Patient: sex M, age 61
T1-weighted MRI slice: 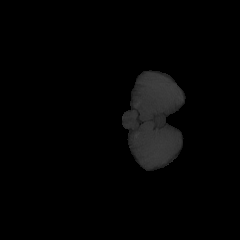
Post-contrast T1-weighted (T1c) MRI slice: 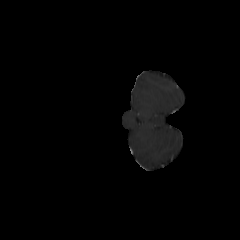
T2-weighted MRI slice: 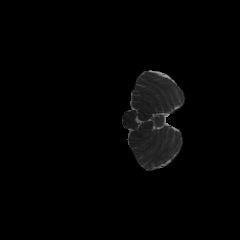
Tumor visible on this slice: no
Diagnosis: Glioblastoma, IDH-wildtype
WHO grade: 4